Interaction volume radius: 10 \u00c5
Interaction volume height: 25 \u00c5
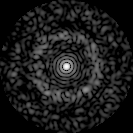
Disorder parameter: 0.8466